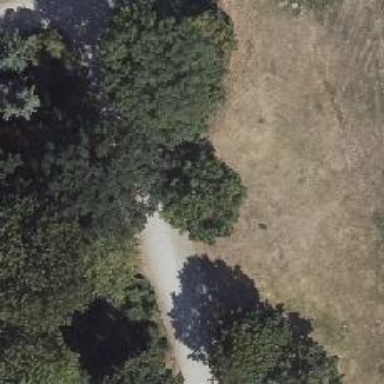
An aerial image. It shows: Park with broadleaved deciduous trees.